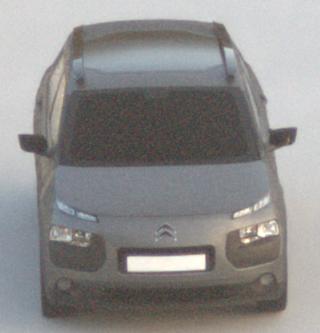
Make: Citroen
Model: C4 Cactus PureTech 75
Detailed model: C4 Cactus
Model produced from: 2014/09
Model produced until: 2015/03
Doors: 5
Color: gray
Road condition: dry road
Daytime: sunrise or sunset
Contrast: low contrast